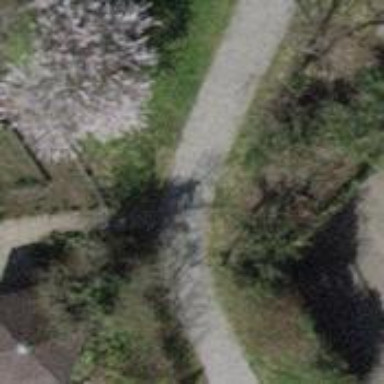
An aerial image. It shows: Footway with sett surface.